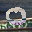
Label: 0